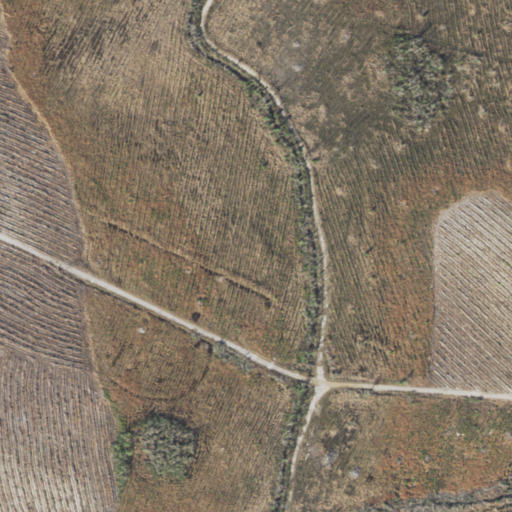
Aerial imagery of island in Florida named Straw Bay Islands containing woody wetlands, herbaceous wetlands, open development, evergreen forest, shrub, and grassland